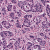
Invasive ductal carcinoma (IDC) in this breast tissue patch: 1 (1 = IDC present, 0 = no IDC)